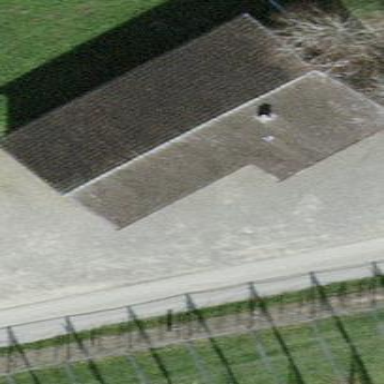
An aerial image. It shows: Detached building used for shooting sports.